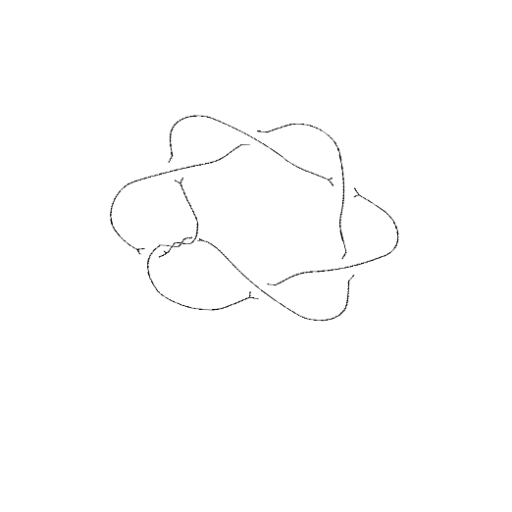
Crossing number: 9